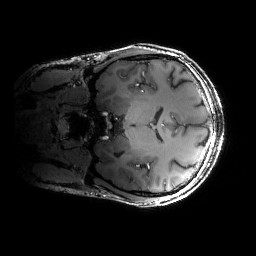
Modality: T1w
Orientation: coronal
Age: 31
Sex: male
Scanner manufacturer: siemens
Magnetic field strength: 6.98 T
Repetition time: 2.37 s
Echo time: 0.00231 s